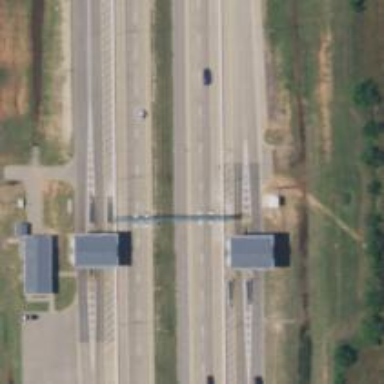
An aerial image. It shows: Toll gantry on the road.